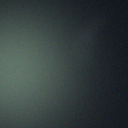
Screen state: off